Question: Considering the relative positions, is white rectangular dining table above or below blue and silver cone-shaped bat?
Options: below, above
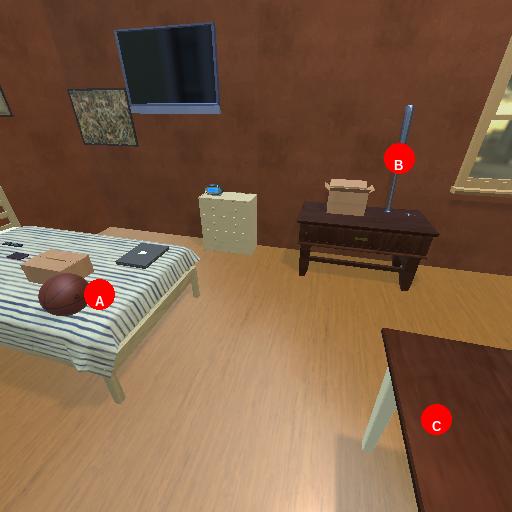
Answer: below